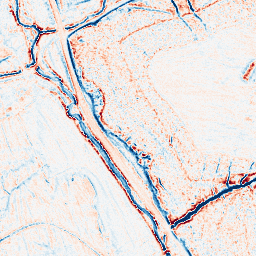
Category: edge_preserving
Decomposition family: anisotropic_diffusion
Decomposition parameters: iterations: 10
kappa: 30
gamma: 0.15
Upsampling method: regularized
Upsampling parameters: scale: 2
lambda_reg: 0.001
Upsampling scale: 2